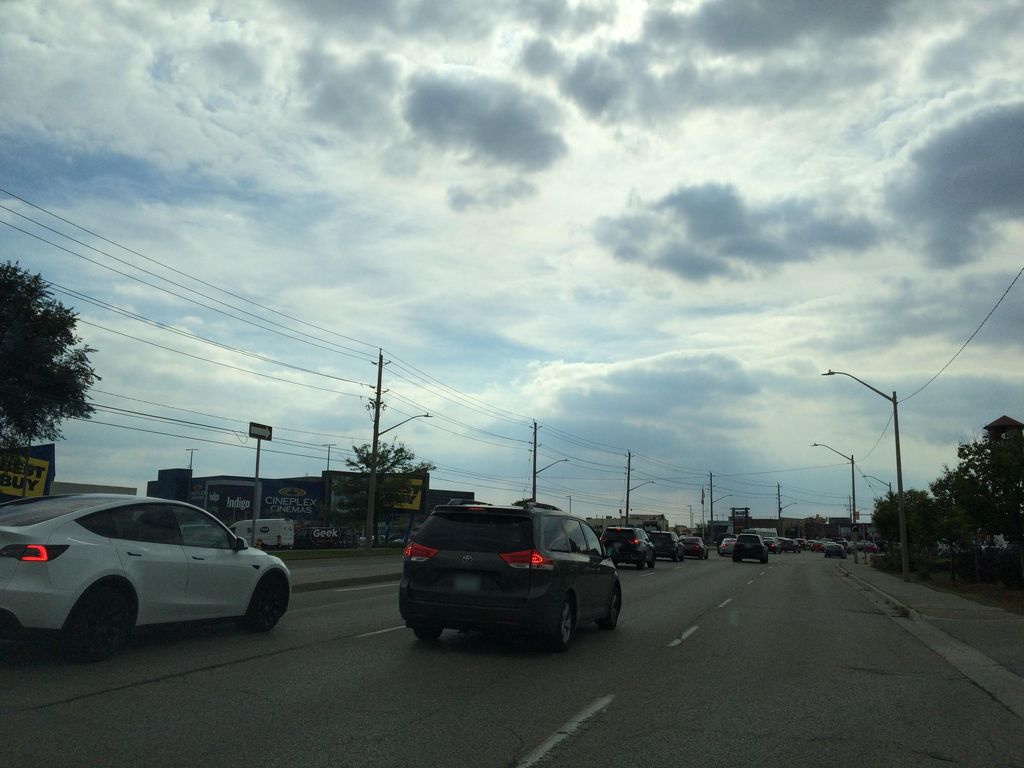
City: kitchener-waterloo